【题型】解答题　【知识点】平面几何　【难度】hard
综合与实践课上，徐老师和同学们开展了一场以“最小值”为主题的探究活动。

\vspace{0.5em}
【提出问题】徐老师提出了一个问题：如图 1，在矩形 \(ABCD\) 中，\(AB = 6\)，\(BC = 12\)，\(P\) 为 \(AD\) 边上的一动点，以 \(PC\) 为边向右作等边 \(\triangle PCE\)，连接 \(BE\)，如何求 \(BE\) 的最小值？

\vspace{0.5em}
【探究发现】小亮发现：如图 4 所示，以 \(BC\) 为边向下构造一个等边 \(\triangle BCM\)，便可得到 \(\triangle PCM \cong \triangle ECB\)，进而将 \(BE\) 的最小值转化为 \(PM\) 的最小值的问题。

\vspace{0.5em}
(1) 按照小明的想法，求证：\(\triangle PCM \cong \triangle ECB\)；并求出 \(BE\) 的最小值。

\vspace{0.5em}
【拓展应用】

(2) 小刚受此启发，举一反三，提出新问题：如图 2，若将图 1 当中构造的等边三角形，改为以 \(PC\) 为边向右构造正方形 \(PCFG\)，在运动过程中，求出 \(BG\) 的最小值。\\
(3) 小红同学深入研究了小刚的问题，并又提出了新的问题：如图 3，若将图 2 当中构造的正方形改为以 \(PC\) 为边向右构造菱形 \(PCHI\)，使 \(\angle CPI = 120^\circ\)，也可求得 \(BI\) 的最小值。请你直接写出 \(BI\) 的最小值为 \underline{\quad\quad}。
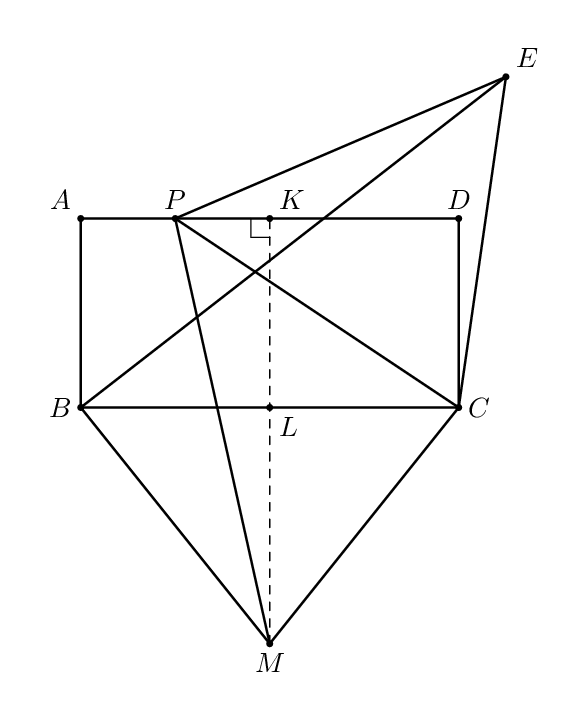
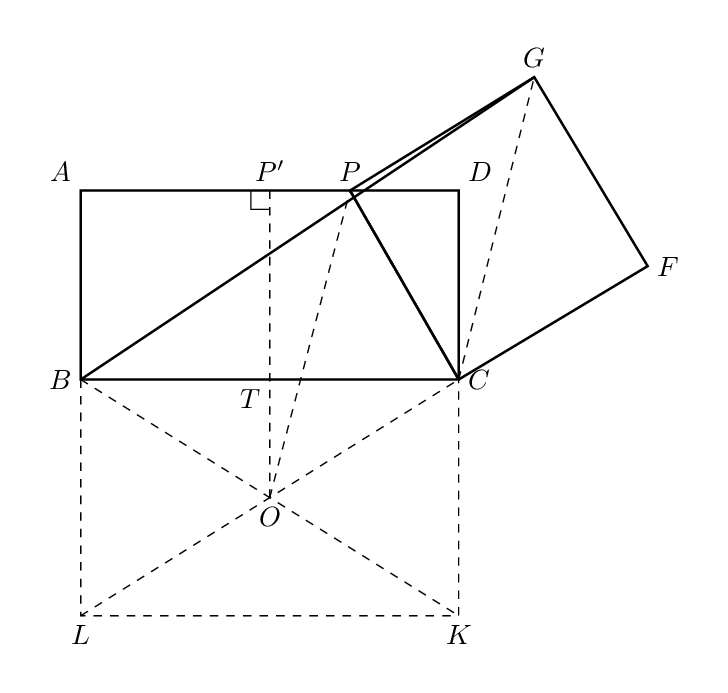
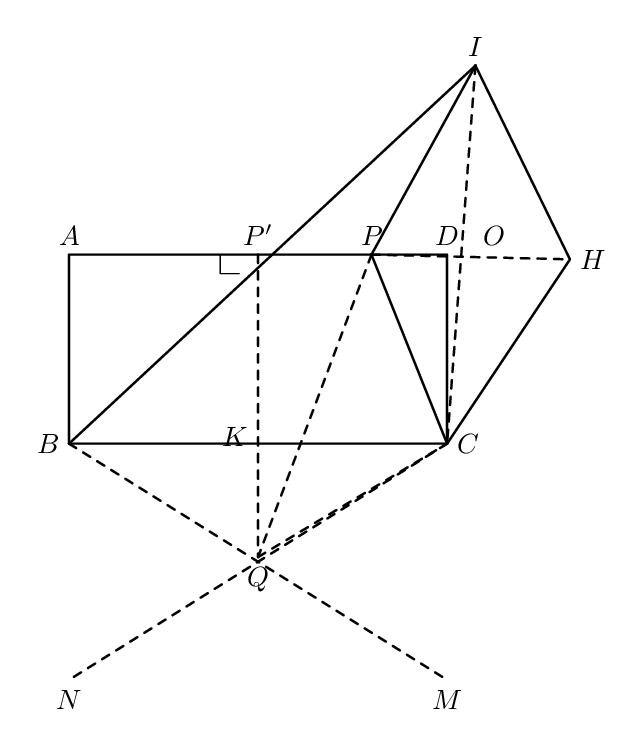
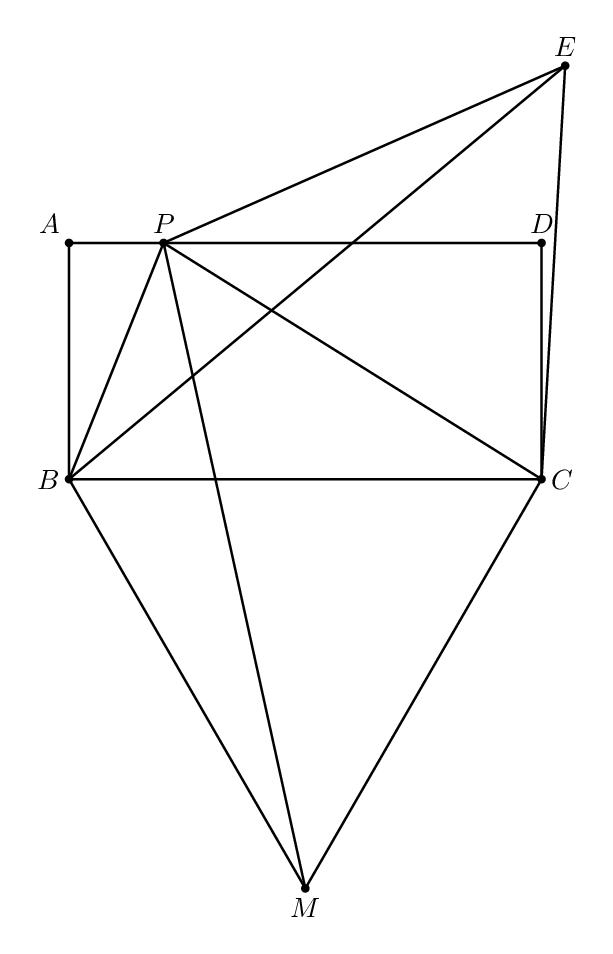
【解答】
\pagestyle{empty}
\noindent
【答案】(1) 见解析，$6\sqrt{3}+6$\\
(2) $12\sqrt{2}$\\
(3) $6+6\sqrt{3}$

\vspace{0.5em}
【分析】
(1) 过点 $M$ 作 $MK \perp AD$ 于 $K$，交 $BC$ 于 $L$，可证得 $\triangle BCE \cong \triangle MCP$ (SAS)，得出 $BE = MP$，由 $M$ 为定点，可得当 $MP \perp AD$ 时，即点 $P$ 与点 $K$ 重合时，$MP = MK$ 最小，再利用解直角三角形求得 $MK$ 即可；

(2) 以 $BC$ 为边向下作正方形 $BCKL$，连接 $BK$、$CL$ 交于点 $O$，连接 $OP$,$CG$，过点 $O$ 作 $OP' \perp AD$ 于 $P'$，交 $BC$ 于 $T$，可推出 $\angle BCG = \angle OCP$, $\dfrac{CG}{CP} = \dfrac{BC}{OC} = \sqrt{2}$，证得 $\triangle BCG \backsim \triangle OCP$，得出 $\dfrac{BG}{OP} = \dfrac{CO}{CP} = \sqrt{2}$，即 $BG = \sqrt{2}OP$，故当 $BG$ 取得最小值时，$OP = \dfrac{\sqrt{2}}{2}BG$ 最小，利用解直角三角形求得 $OT$，进而可求得 $BG$ 的最小值；

(3) 连接 $CI$、$PH$ 交于 $O$，在 $BC$ 下方作射线 $BM$、射线 $CN$，使 $\angle CBM = \angle BCN = 30^\circ$，射线 $BM$、射线 $CN$ 交于点 $Q$，过点 $Q$ 作 $QP' \perp AD$ 于 $P'$，交 $BC$ 于 $K$，连接 $PQ$，可证得 $\triangle BCI \backsim \triangle QCP$，得出 $\dfrac{BI}{QP} = \dfrac{CI}{PC} = \sqrt{3}$，即 $BI = \sqrt{3}QP$，故当 $QP$ 取得最小值时，$BI = \sqrt{3}QP$ 最小，由点 $Q$ 为定点，可得当 $QP \perp AD$，即点 $P$ 与点 $P'$ 重合时，$QP = QP' = QK + KP'$ 最小，运用解直角三角形即可求得答案。

\vspace{0.5em}
【详解】解：(1) 如图，过点 $M$ 作 $MK \perp AD$ 于 $K$，交 $BC$ 于 $L$。

$\because \triangle PCE$ 和 $\triangle BCM$ 都是等边三角形，

$\therefore CE = CP$，$CB = CM$，$\angle PCE = \angle MCB = \angle MBC = 60^\circ$，

$\therefore \angle PCE + \angle PCB = \angle MCB + \angle PCB$，即 $\angle BCE = \angle MCP$，\\

在 $\triangle BCE$ 和 $\triangle MCP$ 中，
\[
\begin{cases}
CE = CP \\
\angle BCE = \angle MCP \\
CB = CM
\end{cases}
\]
$\therefore \triangle BCE \cong \triangle MCP(\text{SAS})$。

$\therefore$ 当 $MP$ 最小时，$BE$ 最小，

$\because M$ 为定点，

$\therefore$ 当 $MP \perp AD$ 时，即点 $P$ 与点 $K$ 重合时，$MP = MK$ 最小，

$\because$ 四边形 $ABCD$ 是矩形，

$\therefore AD \parallel BC$，$BC = 6$，$\angle A = \angle ABC = 90^\circ$，

$\therefore ML \perp BC$，

$\because \angle AKL = \angle A = \angle ABC = 90^\circ$，

$\therefore$ 四边形 $ABLK$ 是矩形，

$\therefore KL = AB = 3$，

在 $\text{Rt}\triangle MCL$ 中，$ML = 6\sqrt{3}$，

$\therefore MK = ML + KL = 6\sqrt{3} + 6$，

$\therefore BE$ 的最小值为 $6\sqrt{3} + 6$；

\vspace{0.5em}
(2) 如图，以 $BC$ 为边向下作正方形 $BCKL$，连接 $BK$、$CL$ 交于点 $O$，连接 $OP$，$CG$，过点 $O$ 作 $OP' \perp AD$ 于 $P'$，交 $BC$ 于 $T$。

$\because$ 四边形 $CPGF$，$BCKL$ 是正方形，\\
$\therefore \angle PCG = \angle BCO = 45^\circ$，$CG = \sqrt{2}CP$，$OC = OB = \dfrac{\sqrt{2}}{2}BC = 6\sqrt{2}$，$\triangle BOC$ 是等腰直角三角形，

$\therefore \angle PCG + \angle PCB = \angle BCO + \angle PCB$，即 $\angle BCG = \angle OCP$，

$\because \dfrac{CG}{CP} = \dfrac{BC}{OC} = \sqrt{2}$，

$\therefore \triangle BCG \backsim \triangle OCP$，

$\therefore BG = \sqrt{2}OP$，

当 $BG$ 取得最小值时，$OP = \dfrac{\sqrt{2}}{2}BG$ 最小，

$\because$ 点 $O$ 为定点，

$\therefore$ 当 $OP \perp AD$ 时，即点 $P$ 与点 $P'$ 重合时，$OP = OP'$ 最小，

$\because BC \parallel AD$，

$\therefore OP' \perp BC$，即 $\angle CTO = 90^\circ$，

$\therefore OT = 6$，

$\because \angle A = \angle ABC = \angle AP'O = 90^\circ$，

$\therefore$ 四边形 $ABTP'$ 是矩形，

$\therefore TP' = AB = 6$，

$\therefore OP' = OT + TP' = 6 + 6 = 12$，

$\therefore OP$ 的最小值为 $12$，

$\therefore BG$ 的最小值为 $12\sqrt{2}$。

\vspace{0.5em}
(3) 如图，连接 $CI$、$PH$ 交于 $O$，在 $BC$ 下方作射线 $BM$、射线 $CN$，使 $\angle CBM = \angle BCN = 30^\circ$，射线 $BM$、射线 $CN$ 交于点 $Q$，过点 $Q$ 作 $QP' \perp AD$ 于 $P'$，交 $BC$ 于 $K$，连接 $PQ$，

$\because$ 四边形 $PCHI$ 是菱形，$\angle PCH = 60^\circ$，

$\therefore PH \perp CI$，$PC = PI$，$\angle PCI = \angle PIC = 30^\circ$，$CI = 2CO$，

在 $\text{Rt}\triangle CPO$ 中，$CO = \dfrac{\sqrt{3}}{2}PC$，

$\therefore CI = 2CO = \sqrt{3}PC$，

$\because \angle CBQ = \angle BCQ = 30^\circ$，

$\therefore QB = QC$，

$\because QP' \perp AD$，$AD \parallel BC$，

$\therefore QK \perp BC$，

$\because BK = CK = \dfrac{1}{2}BC = 6$，

$\therefore QK = 2\sqrt{3}$，$CQ = 4\sqrt{3}$，

$\therefore \dfrac{BC}{CQ} = \dfrac{12}{4\sqrt{3}} = \sqrt{3}$，$\dfrac{CI}{PC} = \sqrt{3}$，

$\therefore \dfrac{BC}{CQ} = \dfrac{CI}{PC} = \sqrt{3}$，

$\because \angle BCI = \angle BCP + 30^\circ$，$\angle QCP = \angle BCP + 30^\circ$，

$\therefore \angle BCI = \angle QCP$，

$\therefore \triangle BCI \backsim \triangle QCP$，

$\therefore \dfrac{BI}{QP} = \dfrac{CI}{PC} = \sqrt{3}$，

$\therefore BI = \sqrt{3}QP$，

$\therefore$ 当 $QP$ 取得最小值时，$BI = \sqrt{3}QP$ 最小，

$\because$ 点 $Q$ 为定点，

$\therefore$ 当 $QP \perp AD$，即点 $P$ 与点 $P'$ 重合时，$QP = QP' = QK + KP'$ 最小，

由 (2) 知：$KP' = AB = 6$，

$\therefore QP' = QK + KP' = 2\sqrt{3} + 6$，

$\therefore BI$ 的最小值$= \sqrt{3} \times (2\sqrt{3} + 6) = 6 + 6\sqrt{3}$。

\vspace{1em}
【点睛】本题是四边形综合题，考查了矩形的性质，正方形的性质，菱形的性质，等边三角形的性质，全等三角形的判定和性质，相似三角形的判定和性质，解直角三角形等，解题的关键是正确地作出解题所需要的辅助线，构造全等三角形和相似三角形，此题难度较大，属于中考压轴题。
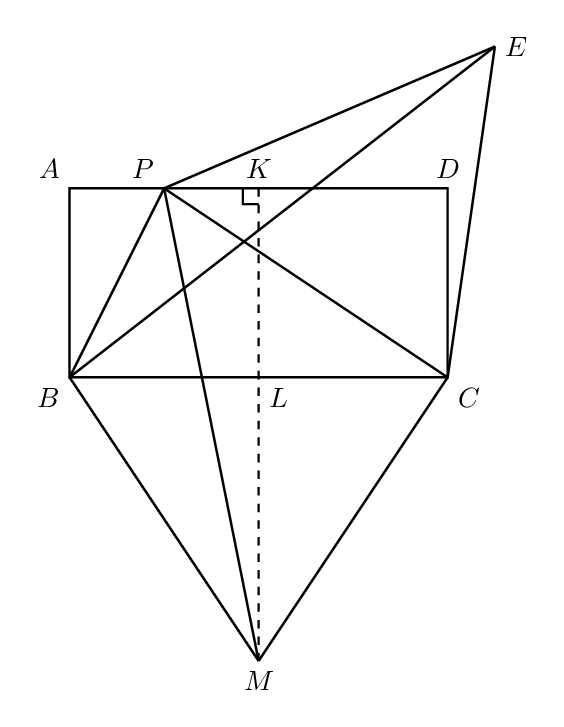
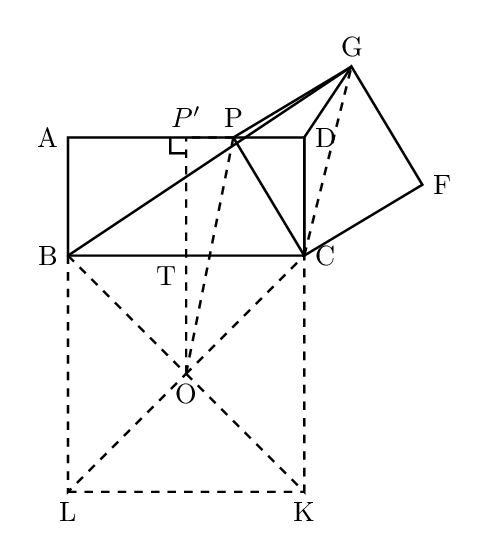
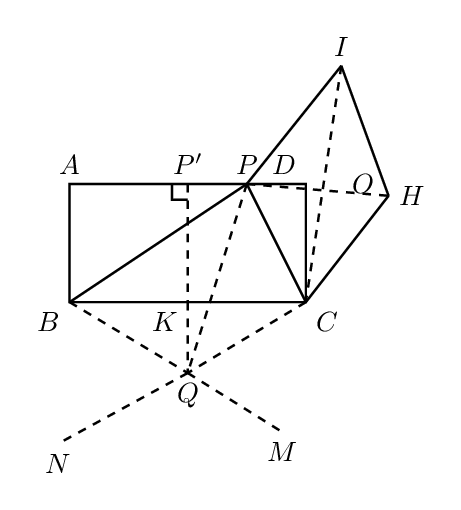